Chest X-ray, PA view. Patient: 58 years old, sex F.
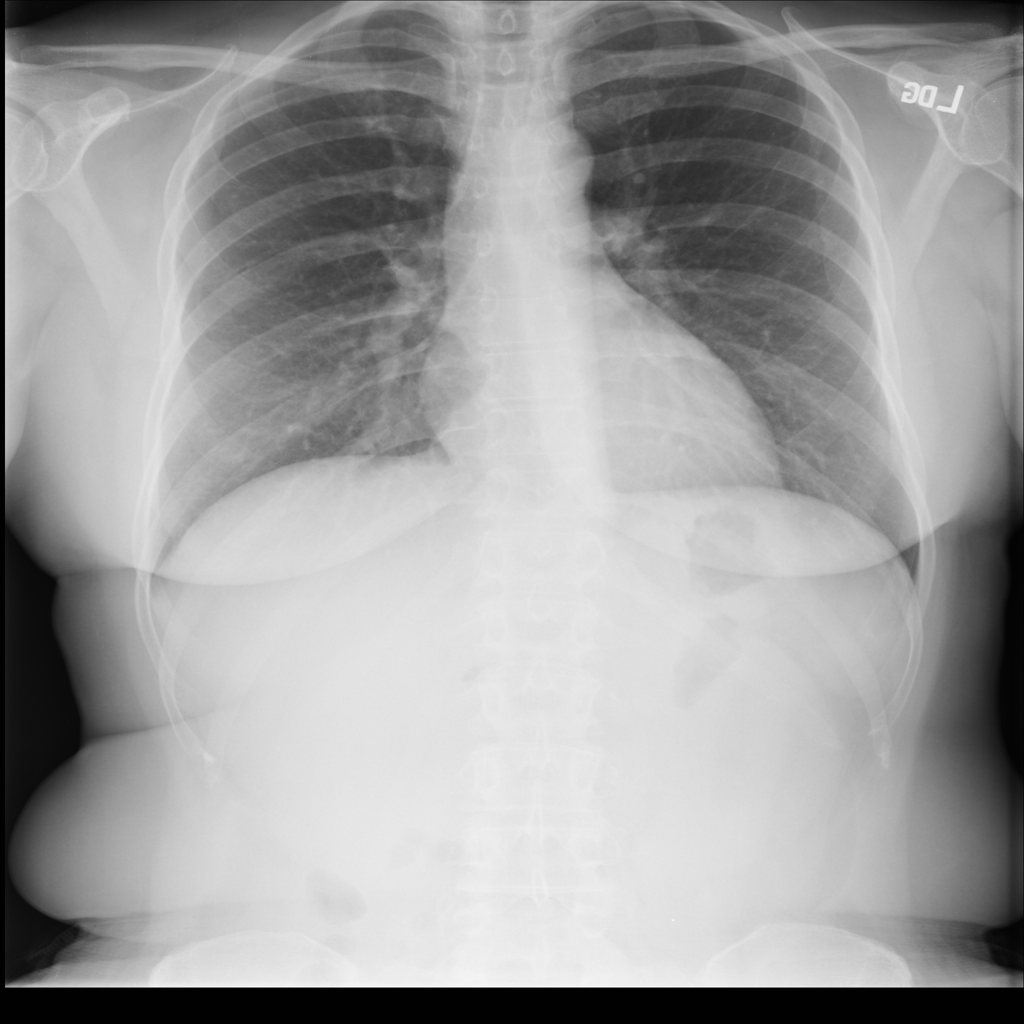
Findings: No Finding